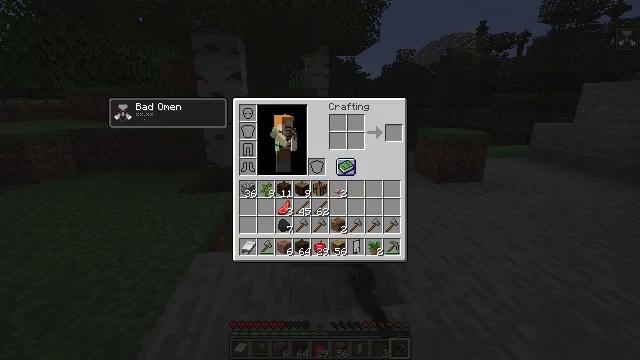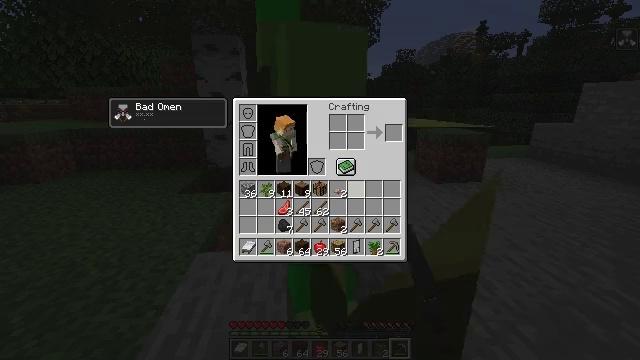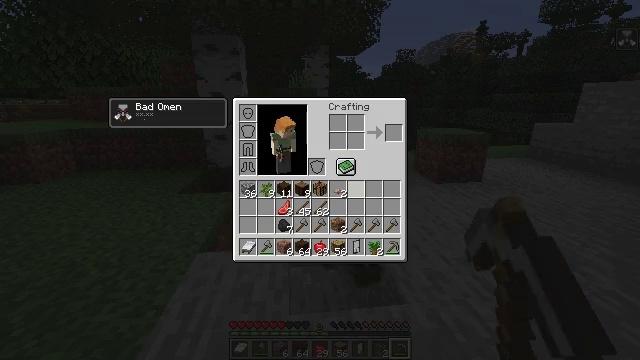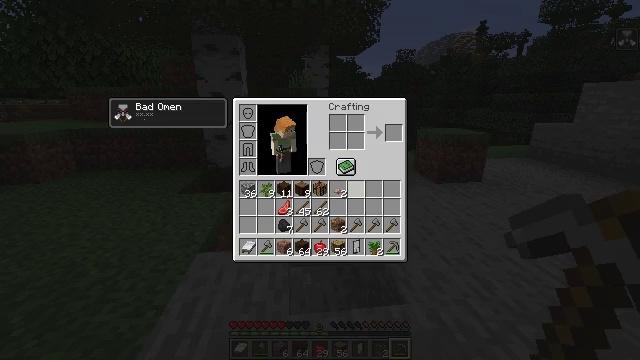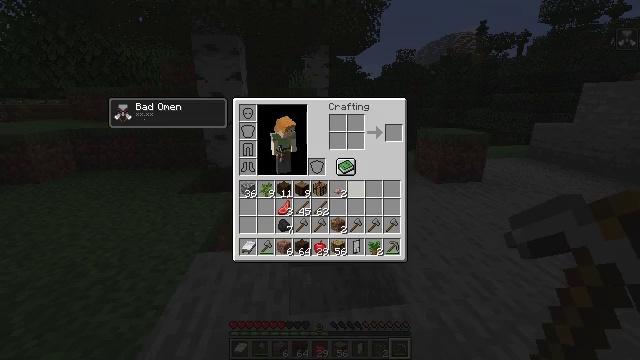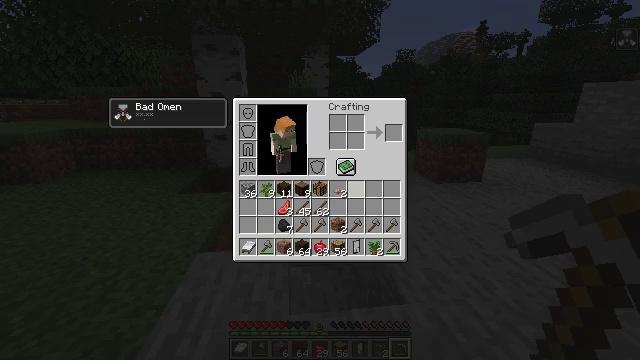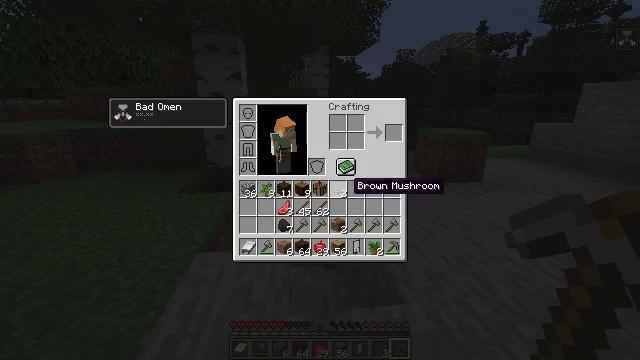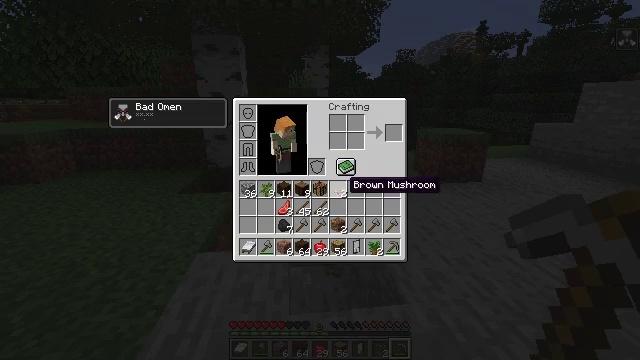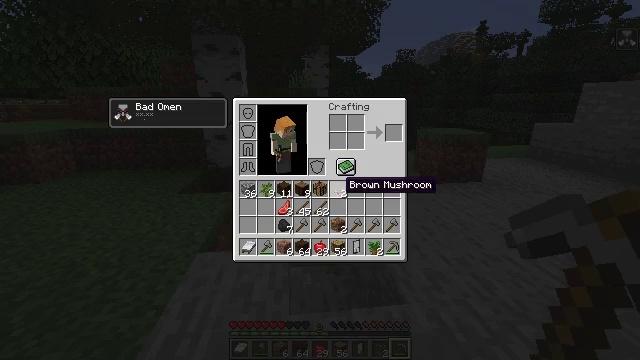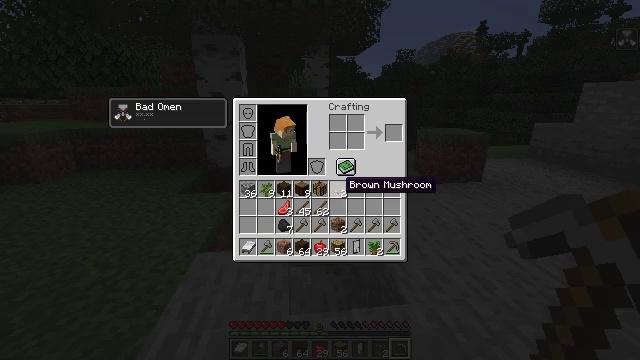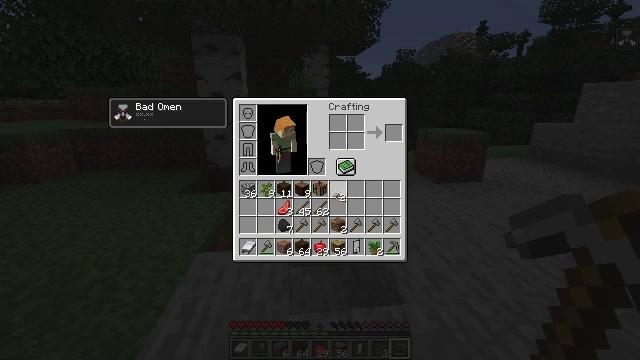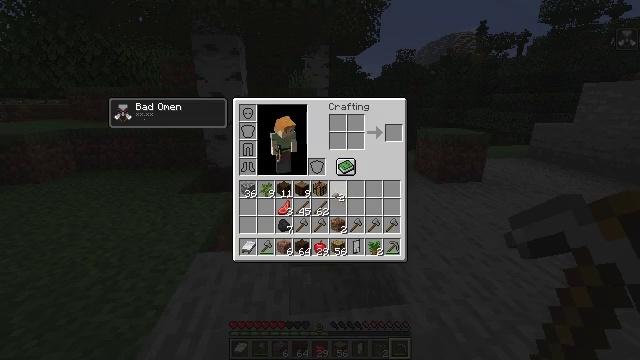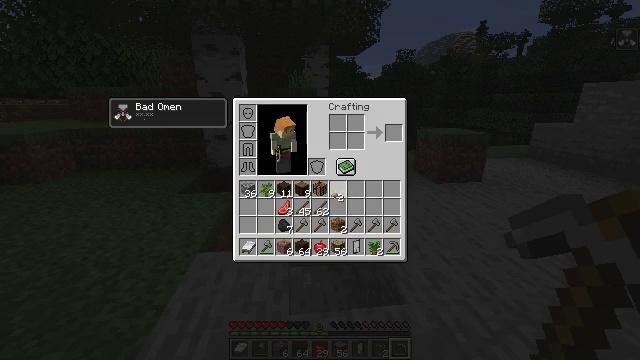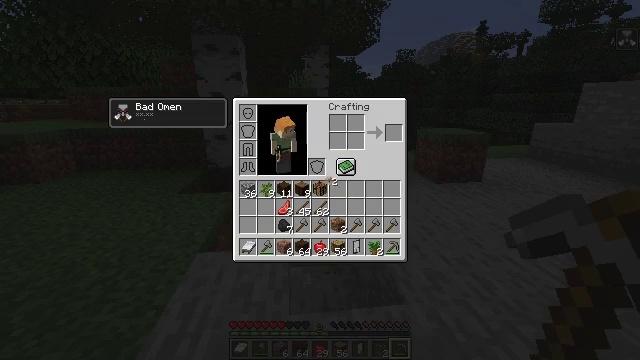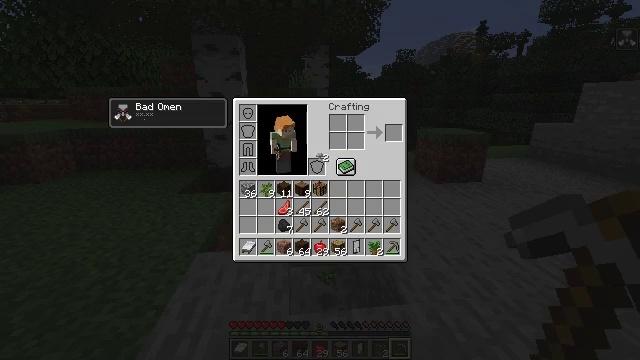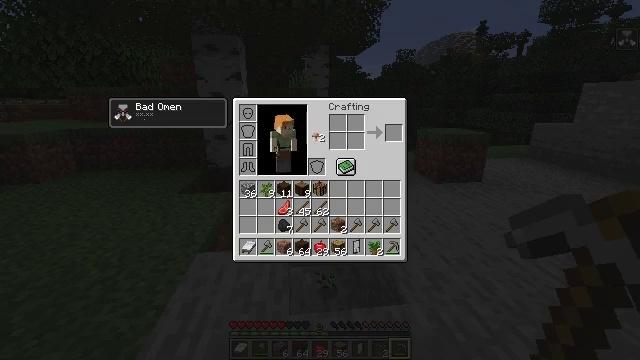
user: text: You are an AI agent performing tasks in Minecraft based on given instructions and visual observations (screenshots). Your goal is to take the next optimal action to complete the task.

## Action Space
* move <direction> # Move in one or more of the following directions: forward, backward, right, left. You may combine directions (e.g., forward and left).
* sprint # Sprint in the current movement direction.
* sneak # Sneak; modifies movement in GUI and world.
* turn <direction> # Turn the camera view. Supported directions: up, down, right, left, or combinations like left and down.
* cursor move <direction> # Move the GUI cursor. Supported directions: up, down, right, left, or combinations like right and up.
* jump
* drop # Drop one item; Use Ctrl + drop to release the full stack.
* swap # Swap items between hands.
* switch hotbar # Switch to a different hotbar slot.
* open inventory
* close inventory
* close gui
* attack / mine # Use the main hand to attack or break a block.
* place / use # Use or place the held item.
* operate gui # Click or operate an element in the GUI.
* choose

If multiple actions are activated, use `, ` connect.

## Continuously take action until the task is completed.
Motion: motion action
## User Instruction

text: Drop a brown mushroom.
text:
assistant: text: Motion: cursor move down, open gui
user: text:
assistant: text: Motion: no_op
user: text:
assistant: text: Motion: no_op
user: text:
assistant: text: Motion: no_op
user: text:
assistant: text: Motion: no_op
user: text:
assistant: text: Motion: no_op
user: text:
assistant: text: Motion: no_op
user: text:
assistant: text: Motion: no_op
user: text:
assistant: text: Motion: no_op
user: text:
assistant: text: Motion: operate gui
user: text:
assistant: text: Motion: operate gui
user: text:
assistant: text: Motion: operate gui
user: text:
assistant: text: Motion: cursor move up
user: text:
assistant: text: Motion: cursor move left and up
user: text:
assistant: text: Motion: cursor move up
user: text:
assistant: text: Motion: cursor move up
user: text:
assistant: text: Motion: cursor move up
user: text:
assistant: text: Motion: cursor move up
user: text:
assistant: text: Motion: cursor move up
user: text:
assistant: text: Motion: cursor move up
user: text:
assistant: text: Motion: cursor move up
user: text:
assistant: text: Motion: no_op
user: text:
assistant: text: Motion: no_op
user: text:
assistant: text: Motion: operate gui
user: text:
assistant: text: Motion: operate gui
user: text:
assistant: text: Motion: operate gui
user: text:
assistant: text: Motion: no_op
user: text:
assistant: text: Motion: no_op
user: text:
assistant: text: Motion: close gui
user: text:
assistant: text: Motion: open inventory